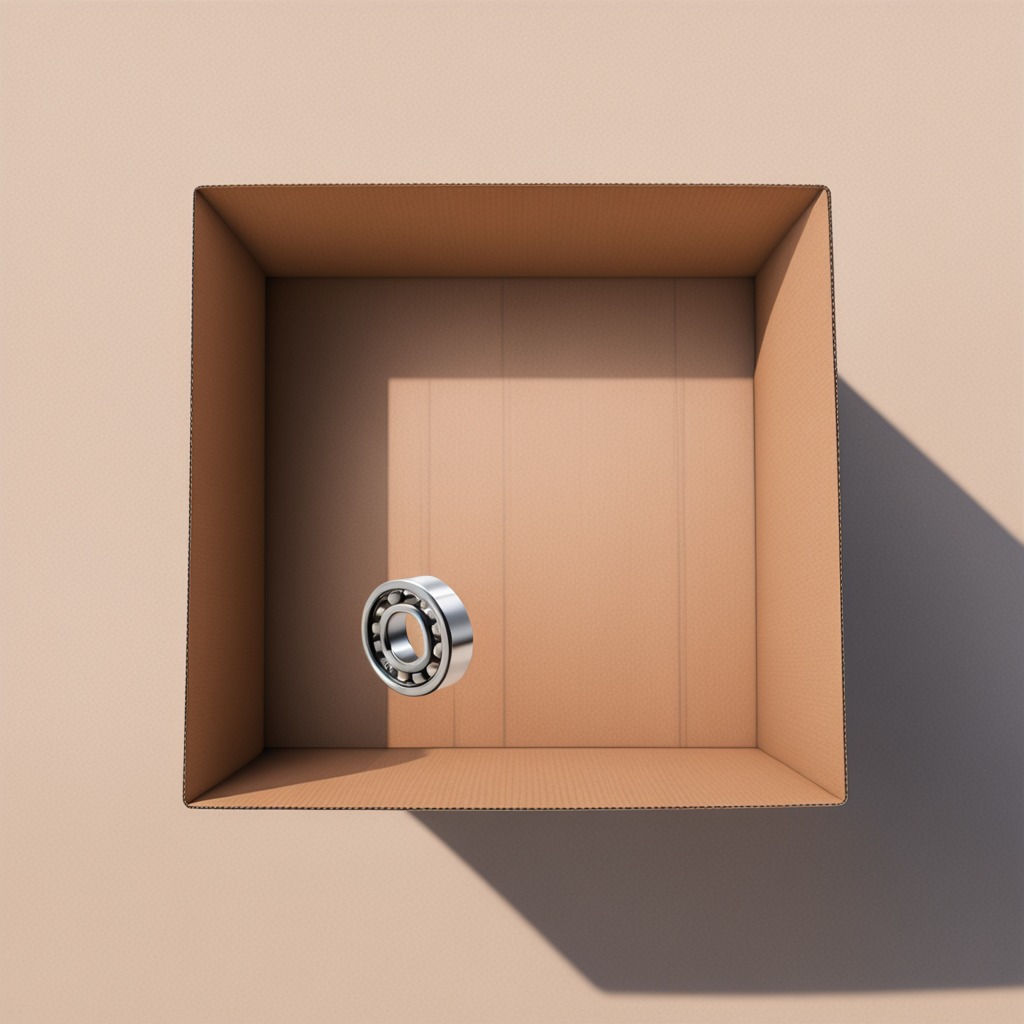
A metal ball bearing is lying on a clean dry cardboard box surface in an outdoor workshop during daytime bright natural light soft shadows slightly creased but